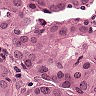
Metastatic tissue present: yes